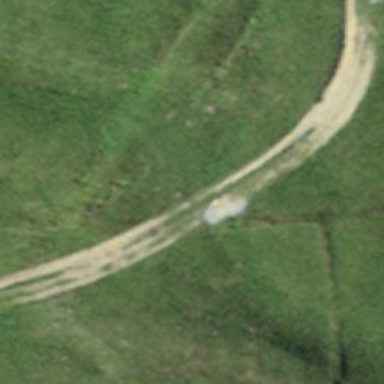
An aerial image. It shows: Grass track with grade5 tracktype.